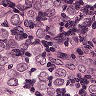
Metastatic tissue present: yes